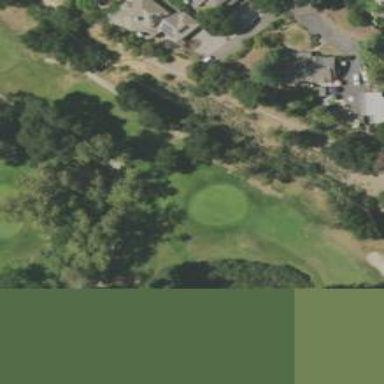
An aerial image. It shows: Golf hole.